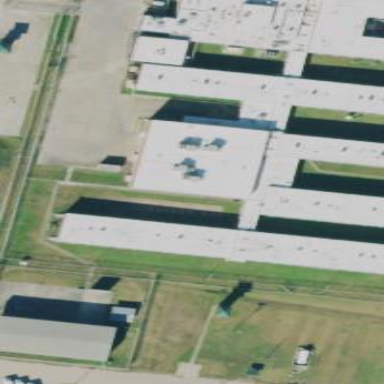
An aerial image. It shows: Prison building.